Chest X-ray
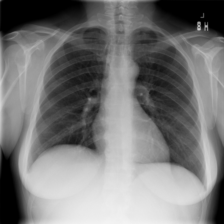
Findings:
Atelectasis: negative
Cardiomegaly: negative
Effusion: negative
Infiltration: negative
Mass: negative
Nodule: negative
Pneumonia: negative
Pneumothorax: negative
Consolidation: negative
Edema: negative
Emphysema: negative
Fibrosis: negative
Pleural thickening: negative
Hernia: negative